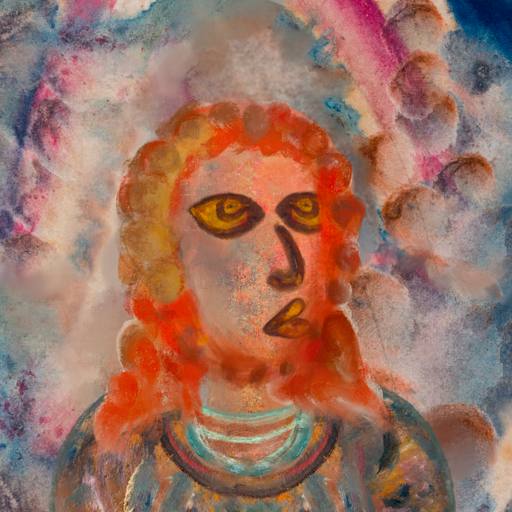
Background: Rupkatha, Head And Neck Side: Irani, Face Side: Comrade, Bust: Boggyland, Hair Side: Rupkatha, Head Accessory: Blank, Second Necklace: Blank, Necklace: Blank, Baby: Blank